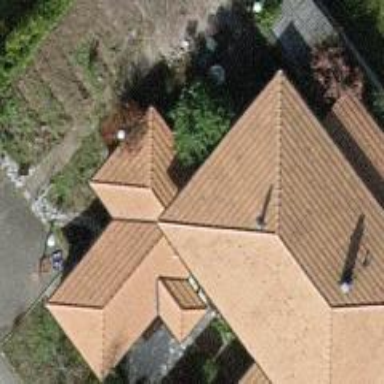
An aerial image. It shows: Building with ridge on the roof.